Interaction volume radius: 5 \u00c5
Interaction volume height: 30 \u00c5
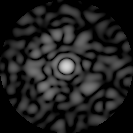
Disorder parameter: 0.7796